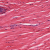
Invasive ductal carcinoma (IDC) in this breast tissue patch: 0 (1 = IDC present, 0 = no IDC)